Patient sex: F
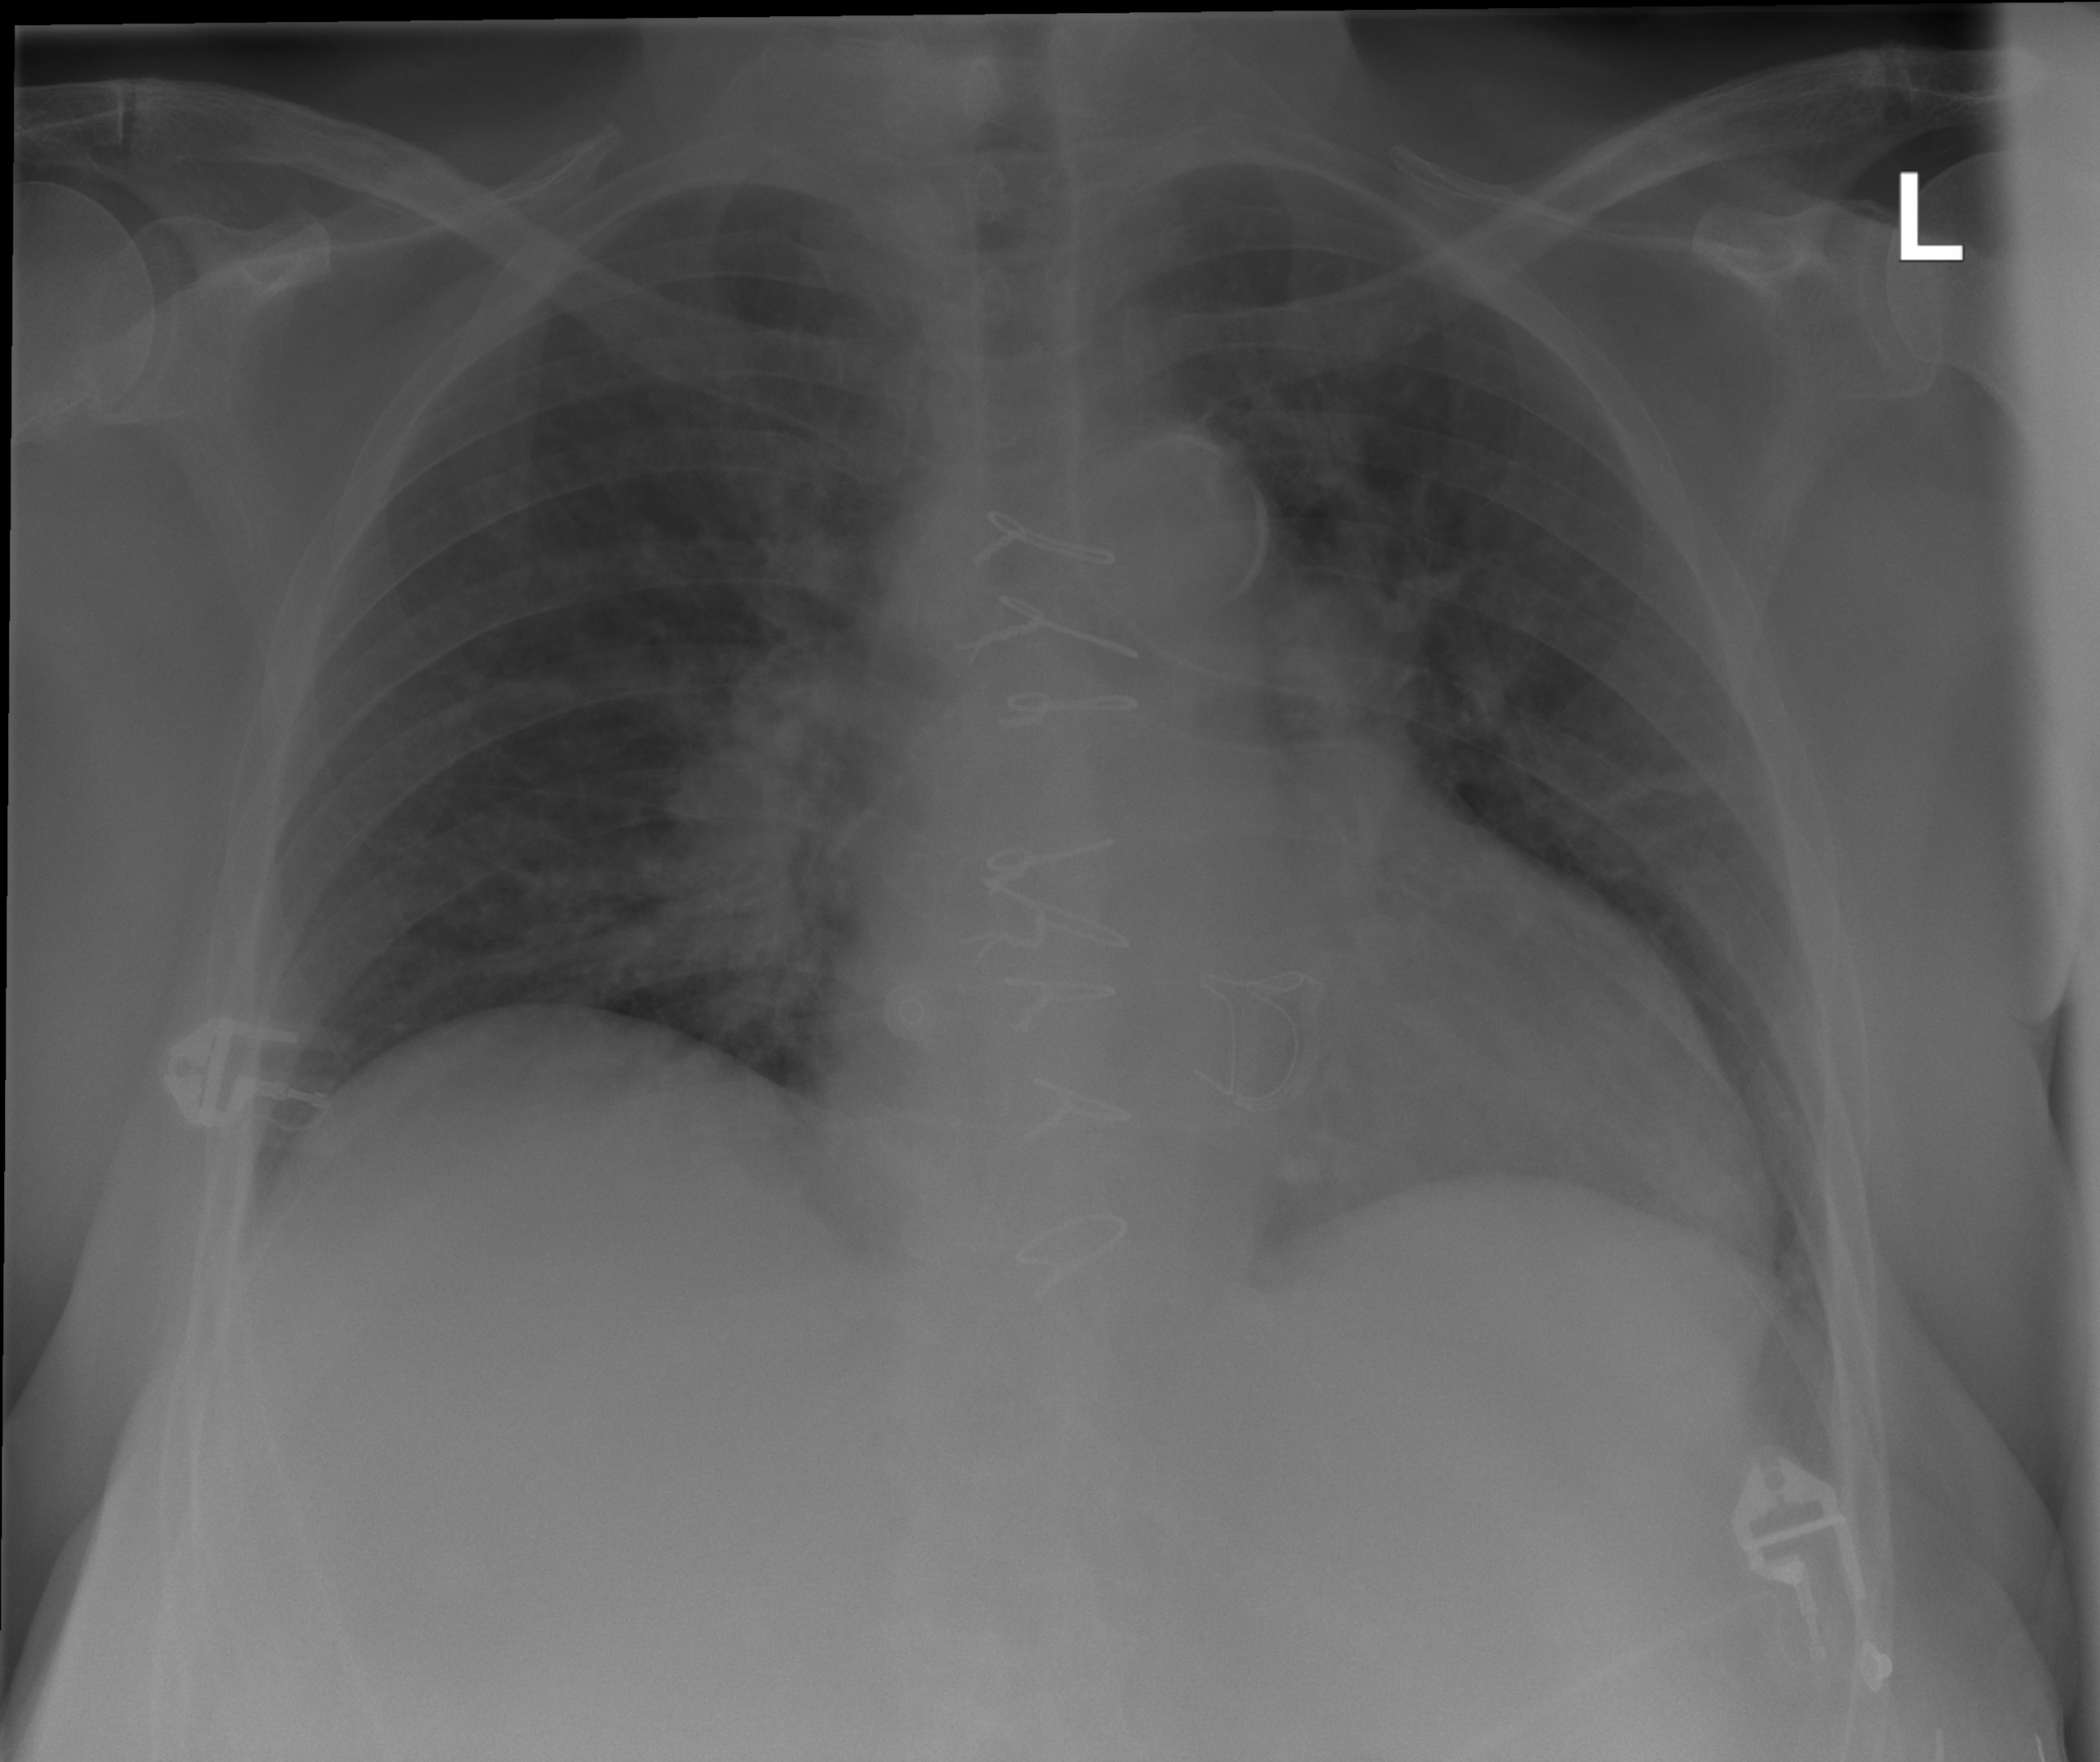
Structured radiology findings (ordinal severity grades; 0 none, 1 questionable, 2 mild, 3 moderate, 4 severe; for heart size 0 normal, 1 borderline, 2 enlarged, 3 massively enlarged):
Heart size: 0
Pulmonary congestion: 0
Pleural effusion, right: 0
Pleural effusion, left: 0
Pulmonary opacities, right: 2
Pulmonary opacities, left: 2
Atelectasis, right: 0
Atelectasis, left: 2